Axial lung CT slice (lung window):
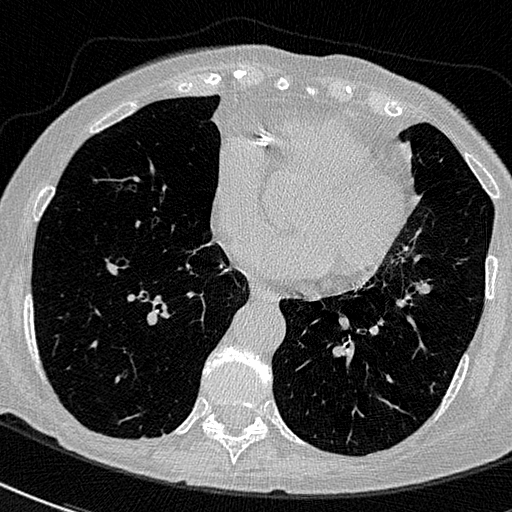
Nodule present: no